Question: Is there a way to 'declump' the following tree on Jupyter Notebook? Its a simple decision tree but I do not know what is making it look collapsed. Here are the relevant code snippets and the tree itself.
'''
%matplotlib inline
%config InlineBackend.figure_format = 'retina'
from matplotlib import pyplot as plt
plt.rcParams['figure.figsize'] = (10, 8)
import numpy as np
import pandas as pd
from sklearn.preprocessing import LabelEncoder
import collections
from sklearn.model_selection import GridSearchCV, cross_val_score
from sklearn.tree import DecisionTreeClassifier, plot_tree
from sklearn.ensemble import RandomForestClassifier
from sklearn.metrics import accuracy_score
#some more code
# Some feature values are present in train and absent in test and vice-versa.
y = df_train['Should_Vacation_there']
df_train, df_test = intersect_features(train=df_train, test=df_test)
df_train
#training a decision tree
dt = DecisionTreeClassifier(criterion='entropy', random_state=17)
dt.fit(df_train, y);
#displaying the tree
plot_tree(dt, feature_names=df_train.columns, filled=True,
class_names=["Should go there", "Shouldn't go there"]);
'''

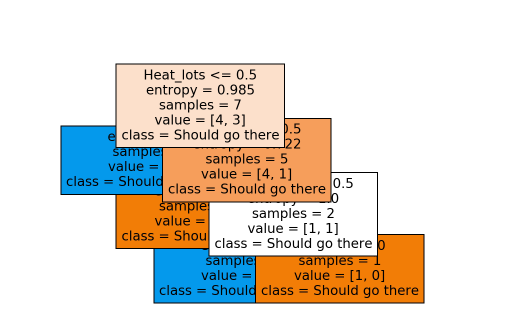
Answer: The '#%config InlineBackend.figure_format = 'retina'' is the culprit here. Commenting it results in a well-formatted tree.
'''
from matplotlib import pyplot as plt
import numpy as np
import pandas as pd
from sklearn.preprocessing import LabelEncoder
import collections
from sklearn.model_selection import GridSearchCV, cross_val_score
from sklearn.tree import DecisionTreeClassifier, plot_tree
from sklearn.ensemble import RandomForestClassifier
from sklearn.metrics import accuracy_score
from sklearn.model_selection import train_test_split
from sklearn.datasets import load_iris
%matplotlib inline
#%config InlineBackend.figure_format = 'retina'
iris = load_iris()
plt.rcParams['figure.figsize'] = (10, 8)
#some more code
X_train, X_test, y_train, y_test = train_test_split(iris.data, iris.target, test_size=0.2)
# Some feature values are present in train and absent in test and vice-versa.
#y = df_train['Should_Vacation_there']
#df_train, df_test = intersect_features(train=df_train, test=df_test)
#df_train
#training a decision tree
dt = DecisionTreeClassifier(criterion='entropy', random_state=17)
dt.fit(X_train, y_train)
#displaying the tree
plot_tree(dt, feature_names=iris.feature_names, filled=True,
class_names=iris.target_names);
'''
<URL>